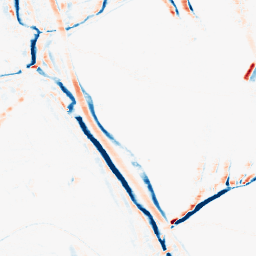
Category: morphological
Decomposition family: morphological_rect
Decomposition parameters: operation: average
width: 10
height: 3
Upsampling method: linear_exact
Upsampling parameters: scale: 2
Upsampling scale: 2